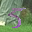
Label: 5